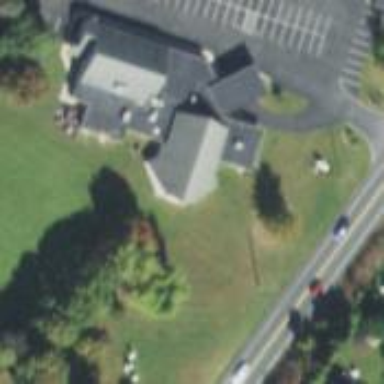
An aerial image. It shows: Beautiful church building.